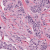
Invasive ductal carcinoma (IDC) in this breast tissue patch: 1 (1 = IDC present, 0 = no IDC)